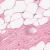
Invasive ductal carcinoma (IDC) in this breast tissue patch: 0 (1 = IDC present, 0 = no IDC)